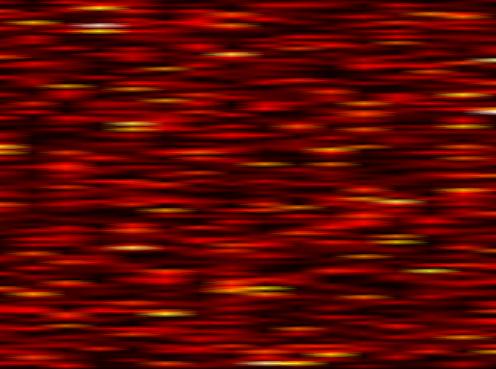
Label: FBMC